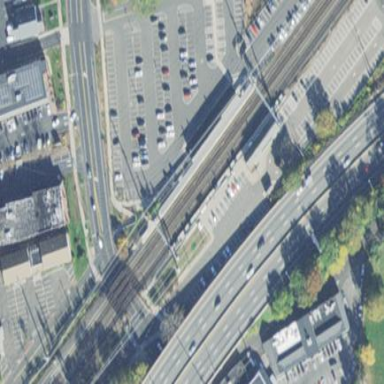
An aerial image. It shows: Platform for public transport with shelter.